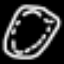
Label: clock